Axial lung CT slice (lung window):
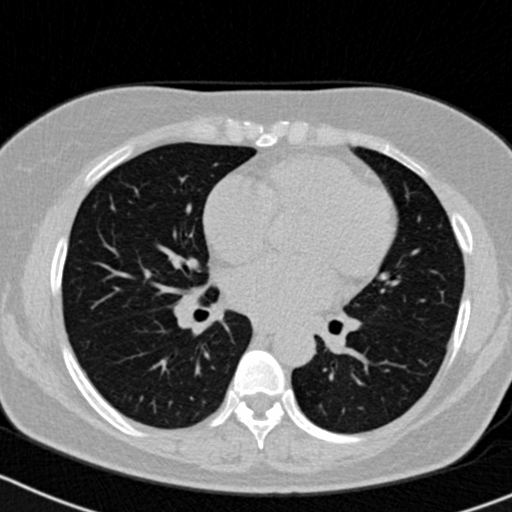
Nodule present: no